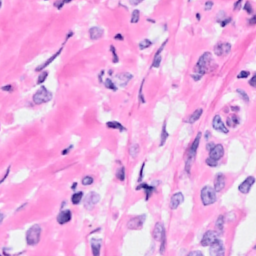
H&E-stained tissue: Breast